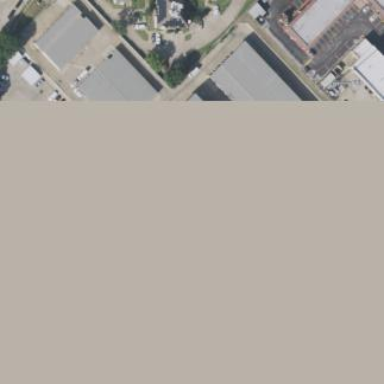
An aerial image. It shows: Storage rental shop located in building.